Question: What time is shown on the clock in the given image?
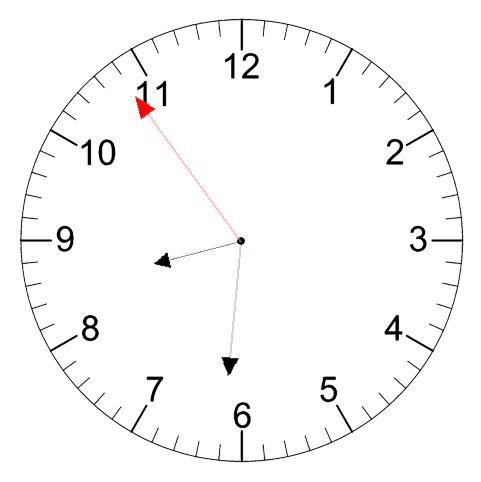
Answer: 08:30:54